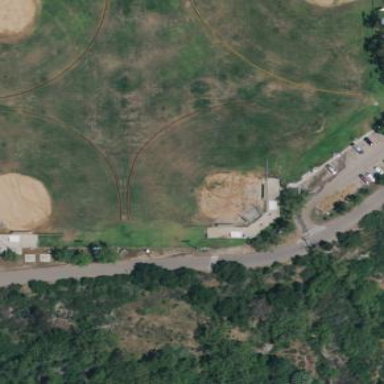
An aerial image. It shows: Dirt baseball pitch for leisure land sports.